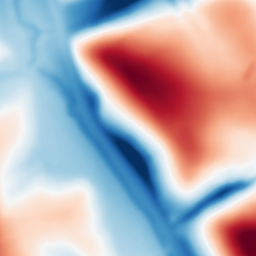
Category: multiscale
Decomposition family: dog
Decomposition parameters: sigma_low: 3
sigma_high: 50
Upsampling method: bicubic
Upsampling parameters: scale: 4
Upsampling scale: 4